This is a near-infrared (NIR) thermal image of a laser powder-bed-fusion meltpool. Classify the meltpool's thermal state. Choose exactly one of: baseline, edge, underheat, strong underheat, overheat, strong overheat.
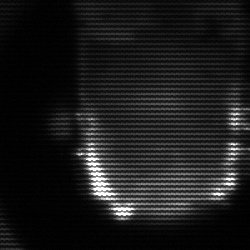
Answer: baseline